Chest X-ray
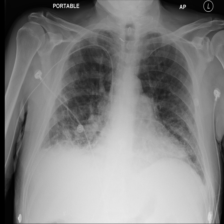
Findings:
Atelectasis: negative
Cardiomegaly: negative
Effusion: positive
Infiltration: negative
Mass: negative
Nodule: negative
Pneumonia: negative
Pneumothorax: negative
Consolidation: negative
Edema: negative
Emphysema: negative
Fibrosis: negative
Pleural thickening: negative
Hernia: negative